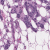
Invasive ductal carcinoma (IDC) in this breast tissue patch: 0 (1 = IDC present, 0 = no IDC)